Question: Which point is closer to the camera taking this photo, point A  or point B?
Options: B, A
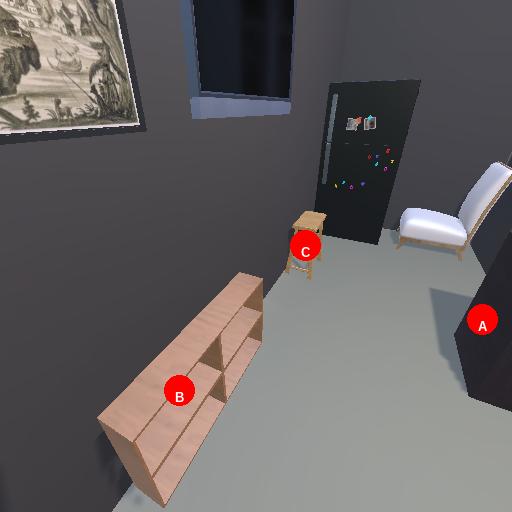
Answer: B